Question: I'm quite new to this Git thing and need a little help.
I recently created a new repo on GitHub and cloned it on my desktop. Let's call it . I also have a fork in my GitHub account which I included in myProject as a submodule. Let's call this , which is a fork of .
So, this is the current situation:

<URL>:
> When a repo is cloned, it has a default remote called that
points to your fork on GitHub, not the original repo it was forked
from. To keep track of the original repo, you need to add another
remote named .
So, my question is, how do I set the upstream to the submodule? Or am I not understanding something?
Thank you in advance.
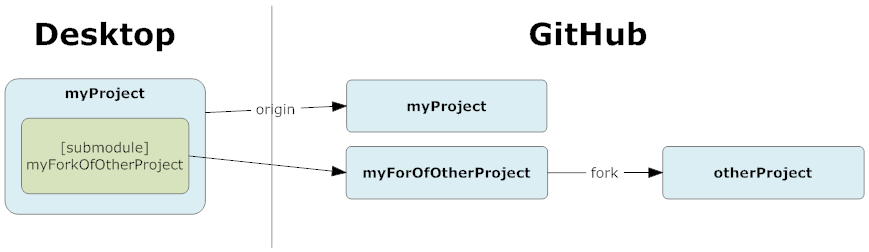
Answer: ### Submodules
When you clone a submodule into your repository, it will have its own file and its own notion of . Assuming that the submodule is yours (e.g. there is no third-party repository upstream of your remote) then you don't need to worry about creating an remote for the submodule.
If you need to create an upstream remote for your submodule, it's easy enough. Just 'cd' into the top-level directory of your submodule, and give it one the same way you did for the main repository.
'''
cd myForkOfOtherProject
git remote add upstream git://example.com/otherProject.git
'''
There is no namespacing conflict, because a submodule is really just a normal git repository with some additional meta-information tracked in the superproject. The superproject and the submodule do not share their files.
For all intents and purposes, you handle and inside the submodule the same way you do for any other repository. Git commands that you run inside the submodule are independent of the superproject, which is mostly interested in tracking the submodule's current commit ID.